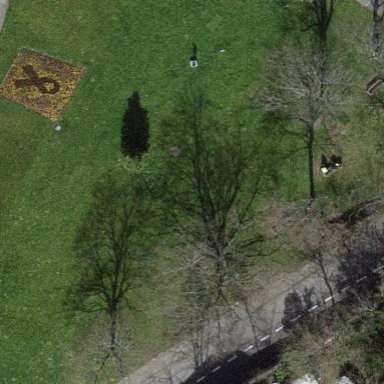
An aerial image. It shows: Park.